Field crop: maize
Growth stage: 2
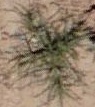
Species: salsola